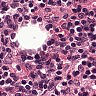
Metastatic tissue present: no